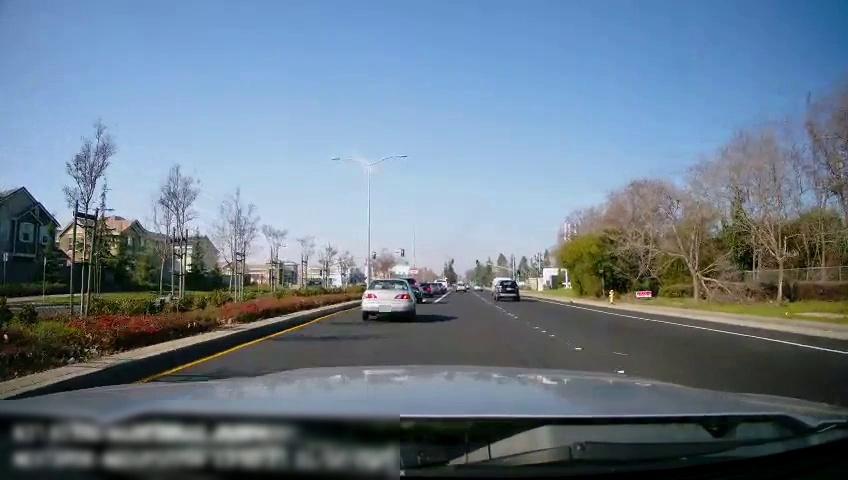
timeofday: Day
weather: Sunny
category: Drivable Space
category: Drivable Space
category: Vehicles | Van
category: Vehicles | SUV
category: Vehicles | Car
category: Vehicles | Car
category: Vehicles | Car
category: Vehicles | Car
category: Vehicles | SUV
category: Vehicles | Car
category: Vehicles | Car
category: Lanes | Current Lane
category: Lanes | Alternate Lane
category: Lanes | Current Lane
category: Lanes | Current Lane
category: Lanes | Opposite Lane